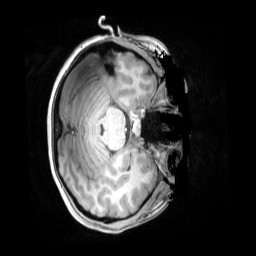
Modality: T1w
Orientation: axial